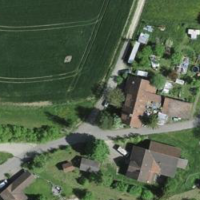
EUNIS habitat code: 54
Species observed at this site:
Hedera helix
Cornus sanguinea
Tanacetum parthenium
Plantago major